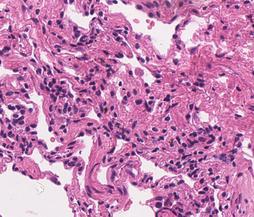
Tumor epithelial tissue: no
Tumor-associated stroma tissue: no
Normal tissue: yes